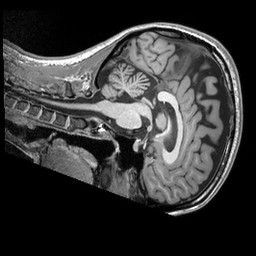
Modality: T1w
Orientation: sagittal
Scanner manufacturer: siemens
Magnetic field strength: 3 T
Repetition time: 2.53 s
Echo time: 0.00298 s